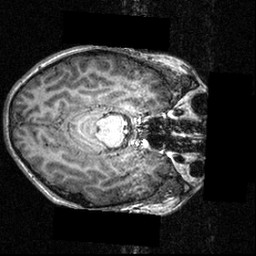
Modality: T1w
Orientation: axial
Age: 16
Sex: male
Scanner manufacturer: siemens
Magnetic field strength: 3.951 T
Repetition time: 1.5 s
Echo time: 0.00335 s